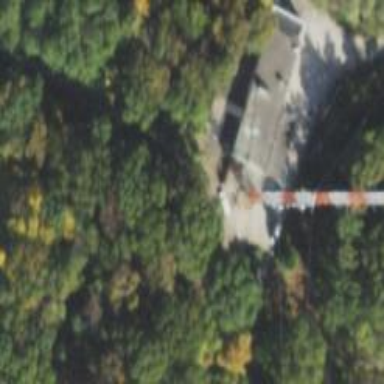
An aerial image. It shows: Man-made mast used for communication purposes.